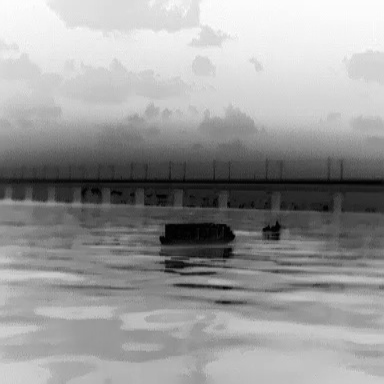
There are two objects shown in the infrared image, including a fishing_boat, and a warship.